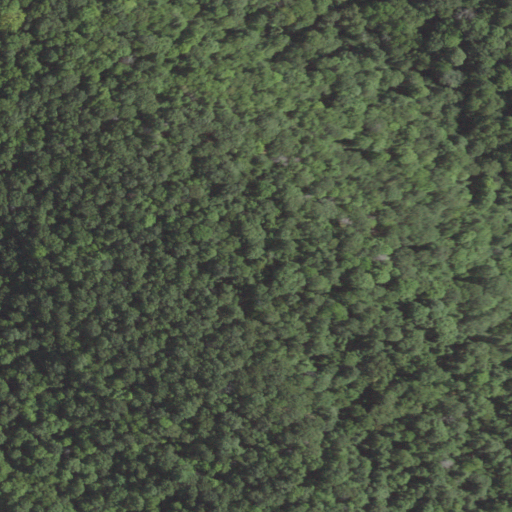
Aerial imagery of mountain in New York named Sawmill Hill containing deciduous forest and mixed forest